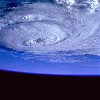
Label: cloud